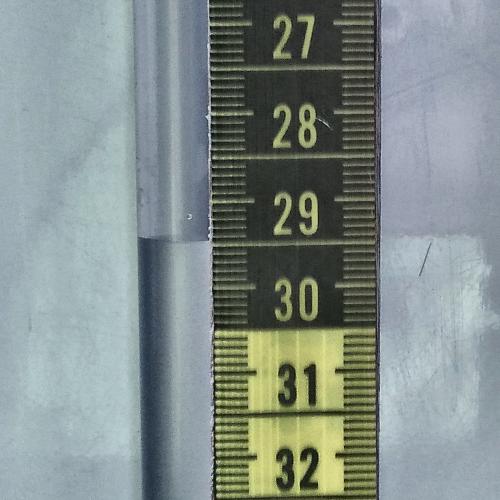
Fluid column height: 29.5 cm